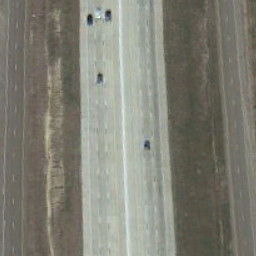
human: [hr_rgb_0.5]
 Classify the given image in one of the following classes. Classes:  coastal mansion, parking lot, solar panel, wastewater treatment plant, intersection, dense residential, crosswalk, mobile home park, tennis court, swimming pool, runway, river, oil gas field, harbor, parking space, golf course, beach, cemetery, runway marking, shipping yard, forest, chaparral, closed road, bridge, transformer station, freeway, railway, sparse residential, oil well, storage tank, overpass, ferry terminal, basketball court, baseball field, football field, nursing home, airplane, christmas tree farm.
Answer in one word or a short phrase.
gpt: freeway